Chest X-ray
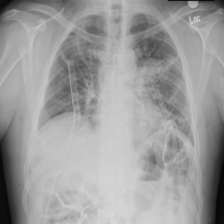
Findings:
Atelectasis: negative
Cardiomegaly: negative
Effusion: negative
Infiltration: negative
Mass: negative
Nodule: negative
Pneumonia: negative
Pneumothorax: negative
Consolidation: negative
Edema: negative
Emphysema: negative
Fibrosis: negative
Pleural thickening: negative
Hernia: negative